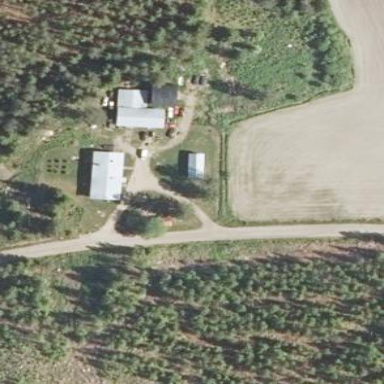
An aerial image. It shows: Farmyard area.